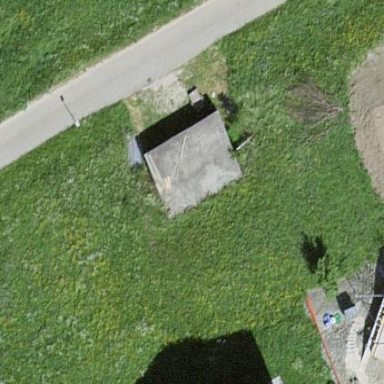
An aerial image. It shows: Shed.